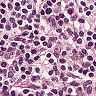
Metastatic tissue present: no